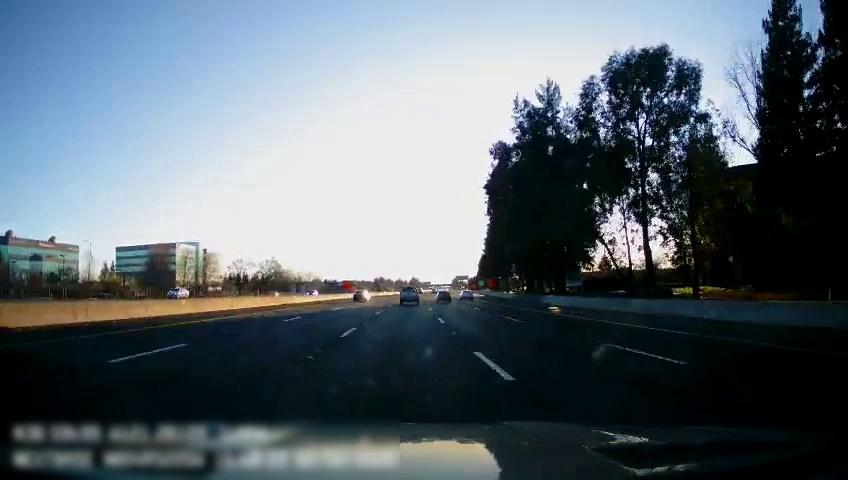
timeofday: Day
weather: Sunny
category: Drivable Space
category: Vehicles | Car
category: Vehicles | Truck
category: Vehicles | Car
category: Vehicles | Car
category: Vehicles | SUV
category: Vehicles | SUV
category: Lanes | Alternate Lane
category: Lanes | Alternate Lane
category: Lanes | Current Lane
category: Lanes | Current Lane
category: Lanes | Alternate Lane
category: Lanes | Alternate Lane
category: Traffic | Signs
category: Traffic | Signs